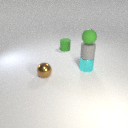
small cyan metal cylinder to the right of small green rubber cylinder